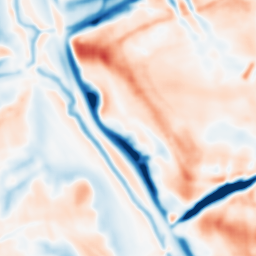
Category: multiscale
Decomposition family: dog_multiscale
Decomposition parameters: sigma_ratio: 1.4
n_scales: 5
base_sigma: 2
Upsampling method: sinc_hamming
Upsampling parameters: scale: 8
kernel_size: 16
Upsampling scale: 8